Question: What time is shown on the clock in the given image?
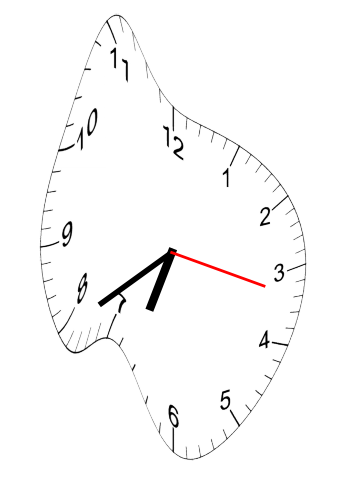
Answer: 06:39:17